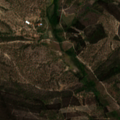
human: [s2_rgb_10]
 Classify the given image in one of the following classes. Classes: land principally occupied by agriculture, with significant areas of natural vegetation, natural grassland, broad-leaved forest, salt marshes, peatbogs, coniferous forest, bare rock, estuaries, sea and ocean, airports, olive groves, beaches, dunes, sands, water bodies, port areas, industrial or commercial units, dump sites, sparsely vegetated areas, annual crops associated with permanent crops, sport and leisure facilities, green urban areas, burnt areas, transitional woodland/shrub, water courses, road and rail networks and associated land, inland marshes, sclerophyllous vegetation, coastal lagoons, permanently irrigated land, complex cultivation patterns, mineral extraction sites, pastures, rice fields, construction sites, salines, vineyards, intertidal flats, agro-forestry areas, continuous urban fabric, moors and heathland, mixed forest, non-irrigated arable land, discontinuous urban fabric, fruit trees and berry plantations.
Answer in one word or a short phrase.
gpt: complex cultivation patterns, land principally occupied by agriculture, with significant areas of natural vegetation, broad-leaved forest, mixed forest